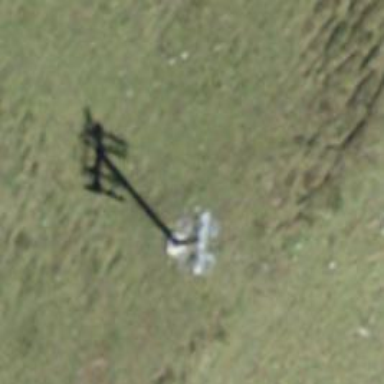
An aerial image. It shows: Pylon for aerialway.